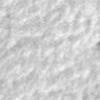
Label: no_change